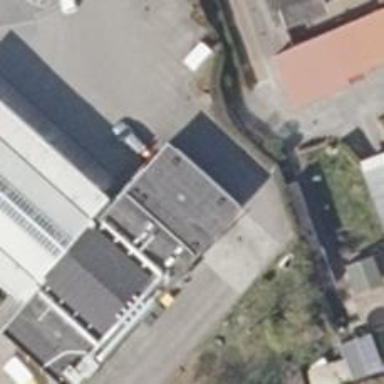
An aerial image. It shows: Car wash facility.